Question: I think the margins in the '.odt' documents I export with Emacs and 'org-mode' are too big.
How can I change them? Is there a special '#+OPTION' that 'org-mode' provides for this?

Thank you.
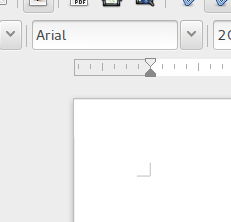
Answer: According to the <URL> of the 'org-mode' manual, you can customize the default layout for '.odt' documents by following these steps:
1. Create a new .org file (e.g. styles.org) with the following contents: #+OPTIONS: H:10 num:t
... and export it to ODT.
2. Open the file in LibreOffice Writer and bring up the "Styles and Formatting" window (by pressing F11 or by clicking on "Format" and then on "Styles and Formatting").
3. Customize the styles to your liking. For changing the page margins, navigate to the "Page Styles" tab: ... right click "Default Style" and choose "Modify". In the window that comes up, navigate to the "Page" tab: ... and adjust the "Inner" and "Outer" margins to your liking. Click "OK" when you are done.
4. Save the file as an .odt or .ott file.
5. Add the following line to the top of the .org file for which you want the ODT exporter to use your custom styles: #+ODT_STYLES_FILE: "/path/to/exported/styles.odt"
You can also tell org-mode to make your styles the default for every document you export to ODT by adding the following to your Emacs configuration: (setq org-odt-styles-file "/path/to/exported/styles.odt")